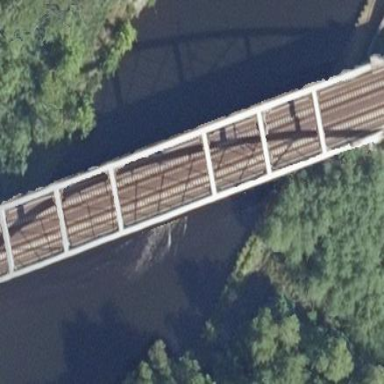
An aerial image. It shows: Man-made bridge.